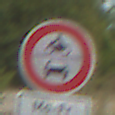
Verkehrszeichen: VerbotKraftfahrzeuge
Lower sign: ZeitangabenMitBeschraenkungAufWochentage2
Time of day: Midday
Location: Outdoor (Suburban)
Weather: PartlyCloudy
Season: Summer
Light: Natural